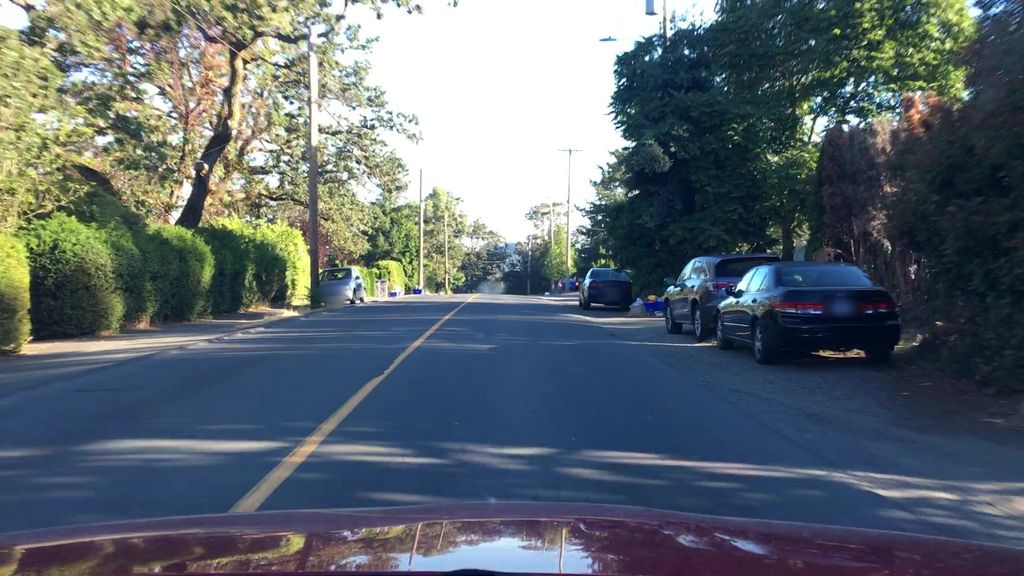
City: victoria